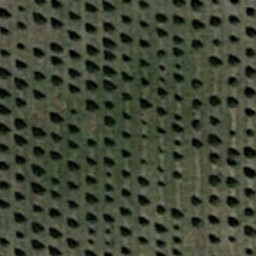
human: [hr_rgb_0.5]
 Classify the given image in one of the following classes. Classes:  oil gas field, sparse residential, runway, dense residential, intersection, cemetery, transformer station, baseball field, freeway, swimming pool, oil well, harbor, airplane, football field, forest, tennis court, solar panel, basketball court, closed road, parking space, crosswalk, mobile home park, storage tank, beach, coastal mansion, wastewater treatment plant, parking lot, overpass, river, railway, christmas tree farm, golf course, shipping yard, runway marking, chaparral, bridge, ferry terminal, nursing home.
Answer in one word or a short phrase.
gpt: christmas tree farm